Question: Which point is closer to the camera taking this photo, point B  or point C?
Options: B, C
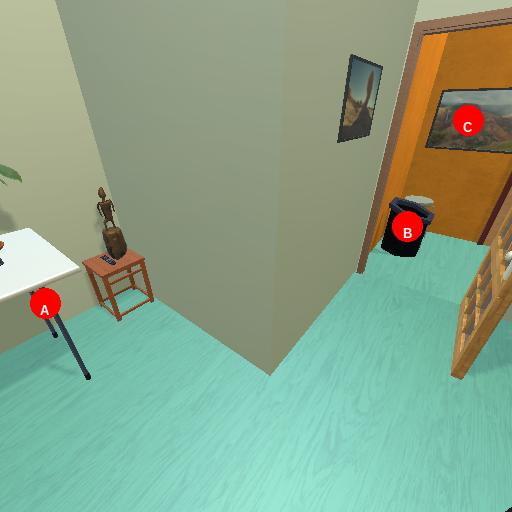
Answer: B